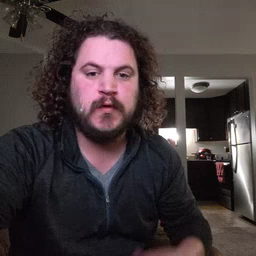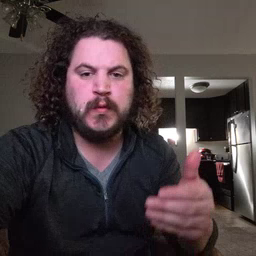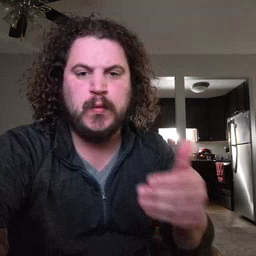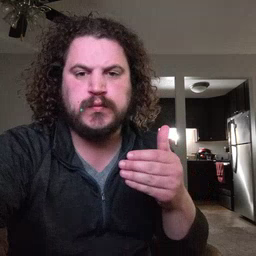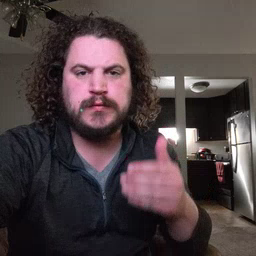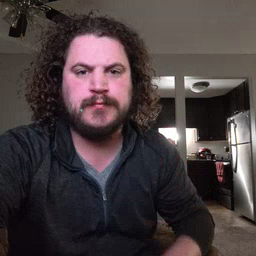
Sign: close